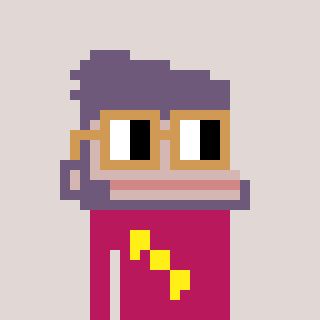
a pixel art character with square brown glasses, a ape-shaped head and a darkpink-colored body on a warm background